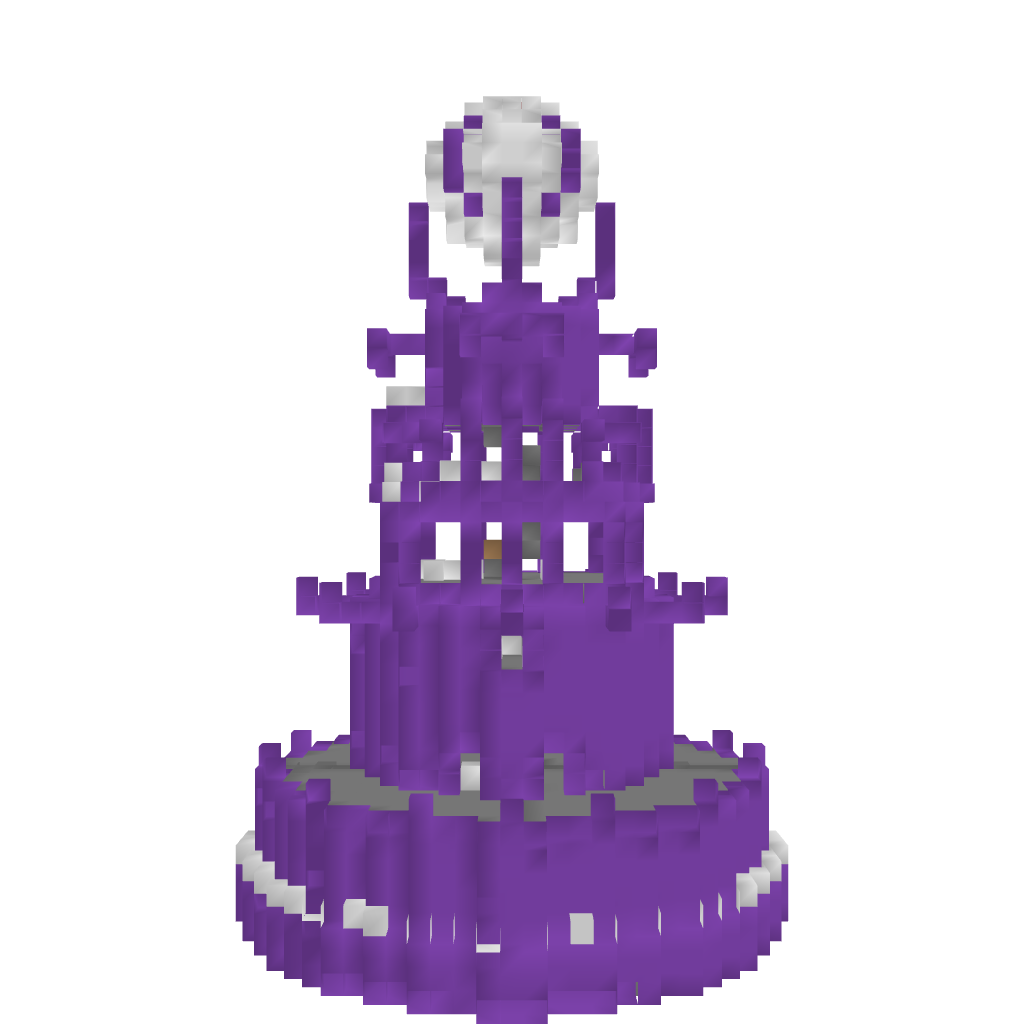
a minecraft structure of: Sauron's Tower high quality purple tower with a lot of glass